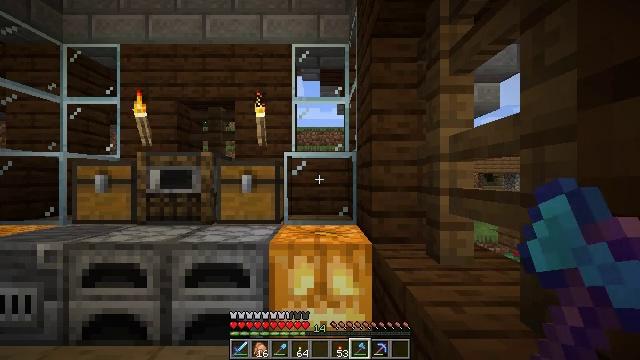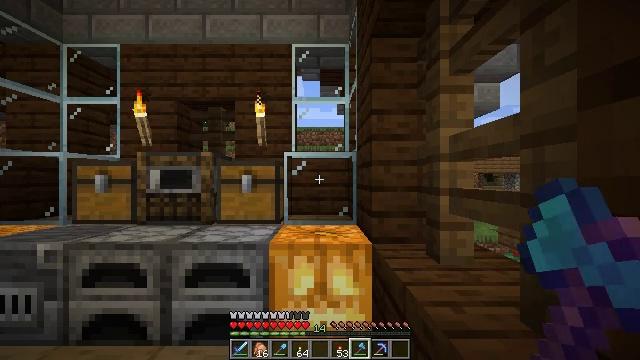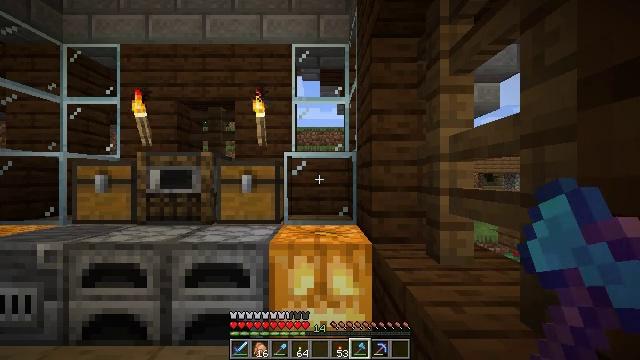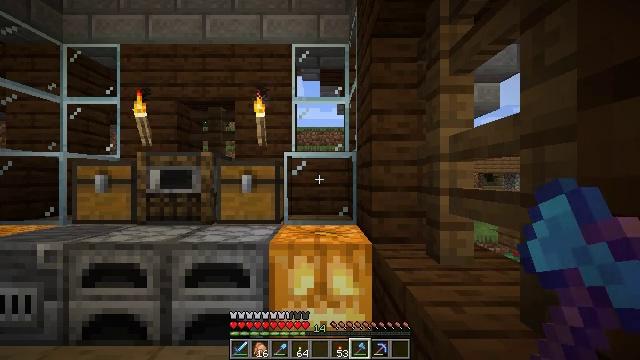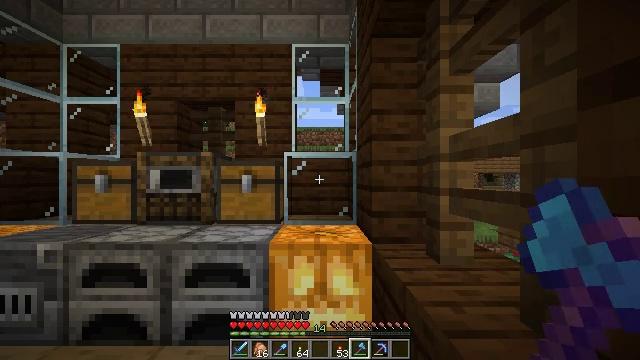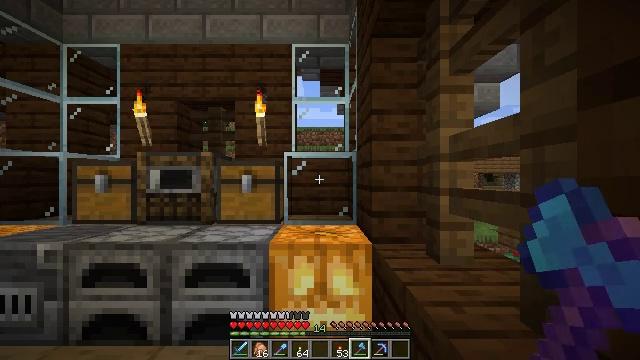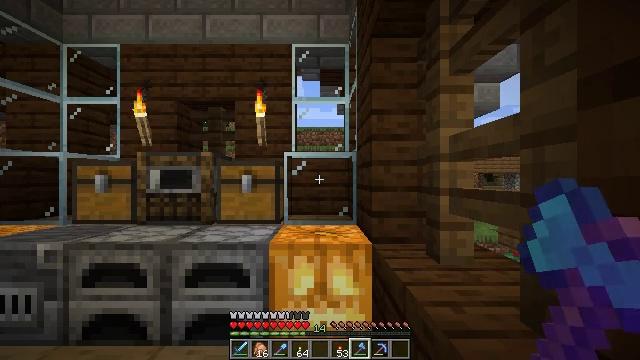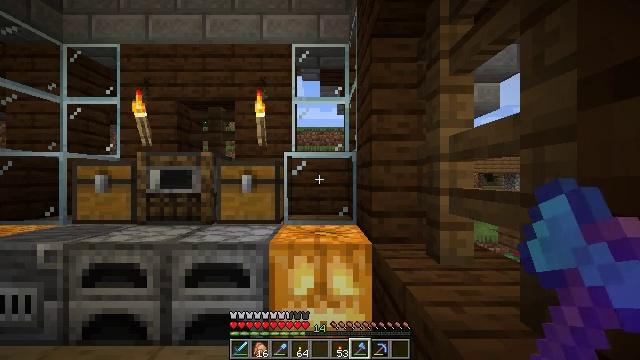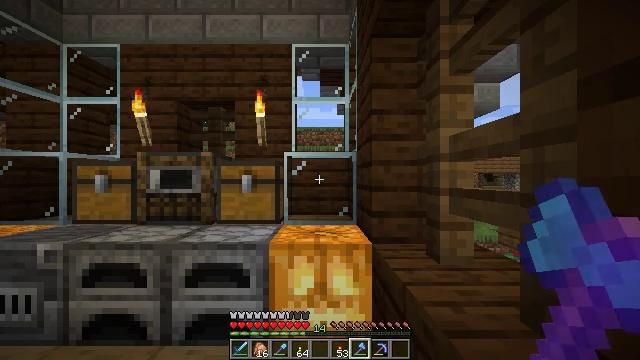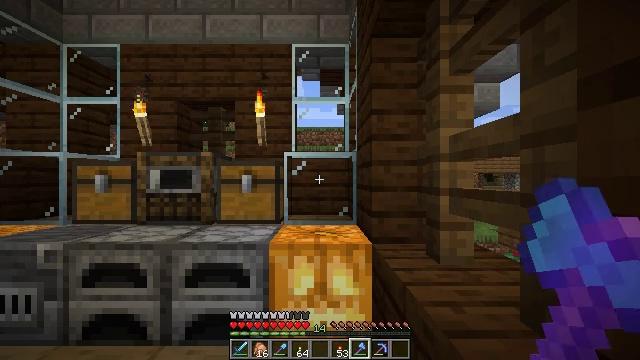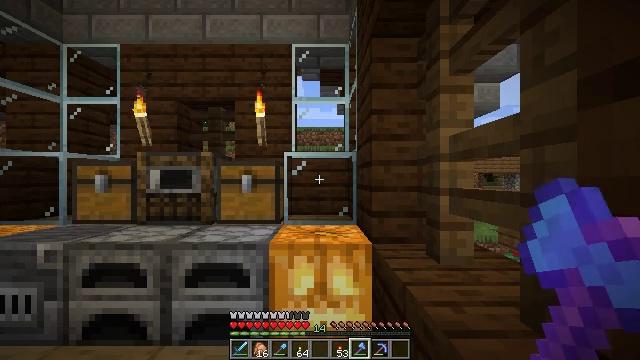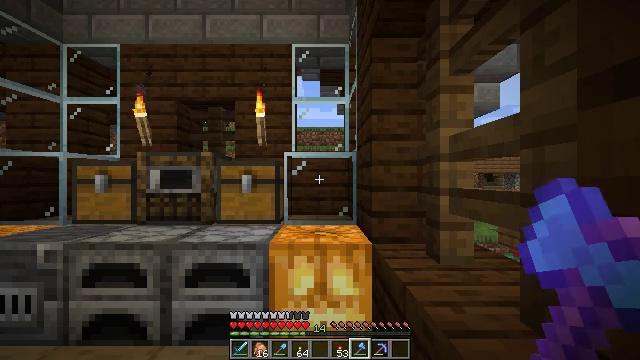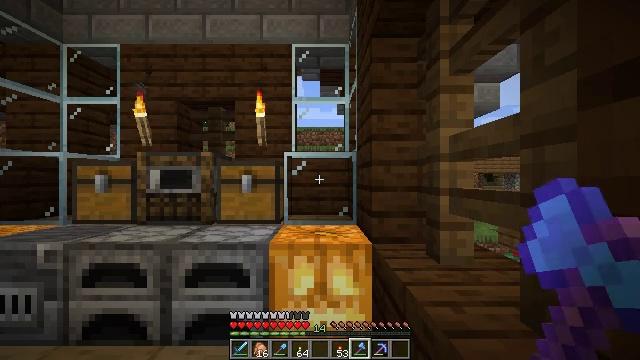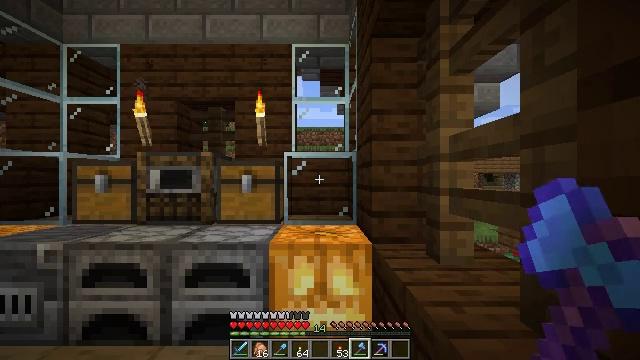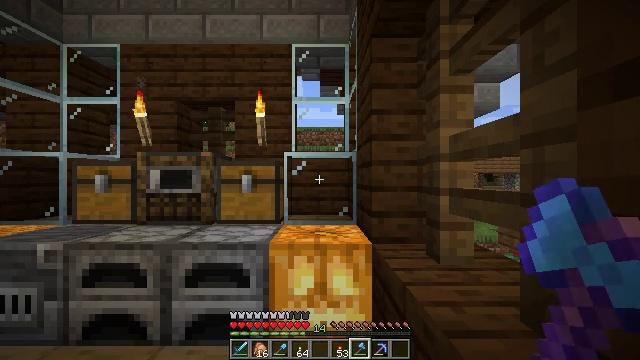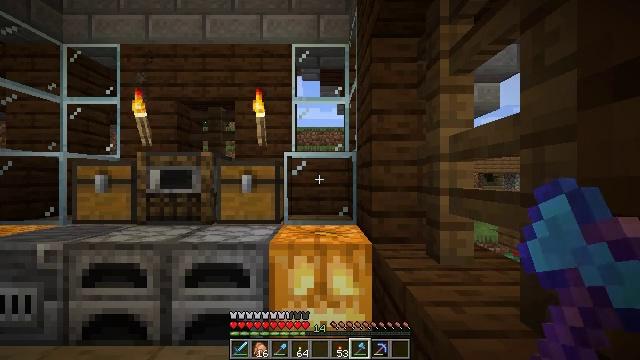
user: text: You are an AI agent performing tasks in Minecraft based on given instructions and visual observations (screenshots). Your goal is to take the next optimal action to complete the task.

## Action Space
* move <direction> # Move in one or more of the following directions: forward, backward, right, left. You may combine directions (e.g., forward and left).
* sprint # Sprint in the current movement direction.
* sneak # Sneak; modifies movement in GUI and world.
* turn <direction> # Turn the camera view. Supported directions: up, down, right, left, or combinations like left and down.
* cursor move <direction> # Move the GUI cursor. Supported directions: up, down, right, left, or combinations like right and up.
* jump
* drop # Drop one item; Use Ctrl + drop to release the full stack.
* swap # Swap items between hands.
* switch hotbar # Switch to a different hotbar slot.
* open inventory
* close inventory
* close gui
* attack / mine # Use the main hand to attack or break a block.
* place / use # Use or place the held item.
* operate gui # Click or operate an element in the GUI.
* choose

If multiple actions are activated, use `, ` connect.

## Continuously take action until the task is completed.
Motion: motion action
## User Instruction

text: Craft a brown bed with wool and dye.
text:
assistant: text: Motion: no_op
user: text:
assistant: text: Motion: no_op
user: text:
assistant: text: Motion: no_op
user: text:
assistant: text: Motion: no_op
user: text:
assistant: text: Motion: no_op
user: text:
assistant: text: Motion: no_op
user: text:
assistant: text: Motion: no_op
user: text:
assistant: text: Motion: no_op
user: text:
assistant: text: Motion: no_op
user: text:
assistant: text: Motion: no_op
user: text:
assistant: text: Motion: no_op
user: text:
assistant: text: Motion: no_op
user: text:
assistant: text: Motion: no_op
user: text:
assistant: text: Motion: no_op
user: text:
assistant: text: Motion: no_op
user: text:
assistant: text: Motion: no_op
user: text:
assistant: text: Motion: no_op
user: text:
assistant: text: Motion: no_op
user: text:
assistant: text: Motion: no_op
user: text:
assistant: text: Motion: no_op
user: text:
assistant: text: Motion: no_op
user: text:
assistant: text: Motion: no_op
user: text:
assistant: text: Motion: no_op
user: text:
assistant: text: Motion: no_op
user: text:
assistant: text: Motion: no_op
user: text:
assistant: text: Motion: no_op
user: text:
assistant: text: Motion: no_op
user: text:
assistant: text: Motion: no_op
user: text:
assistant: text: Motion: no_op
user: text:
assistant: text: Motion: no_op